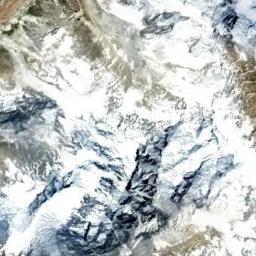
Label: snowberg